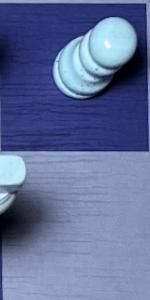
Label: Empty